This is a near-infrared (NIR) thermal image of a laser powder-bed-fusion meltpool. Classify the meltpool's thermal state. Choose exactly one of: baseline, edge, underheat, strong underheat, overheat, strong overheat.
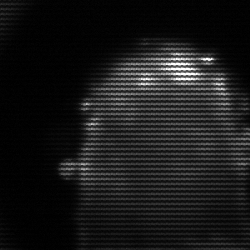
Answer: baseline